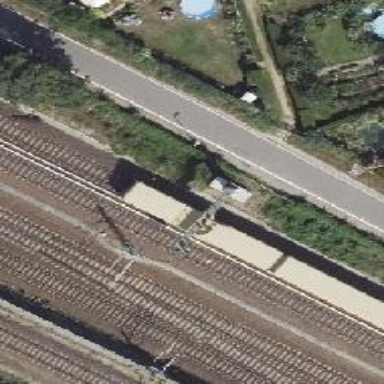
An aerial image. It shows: Railway signal.